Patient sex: M
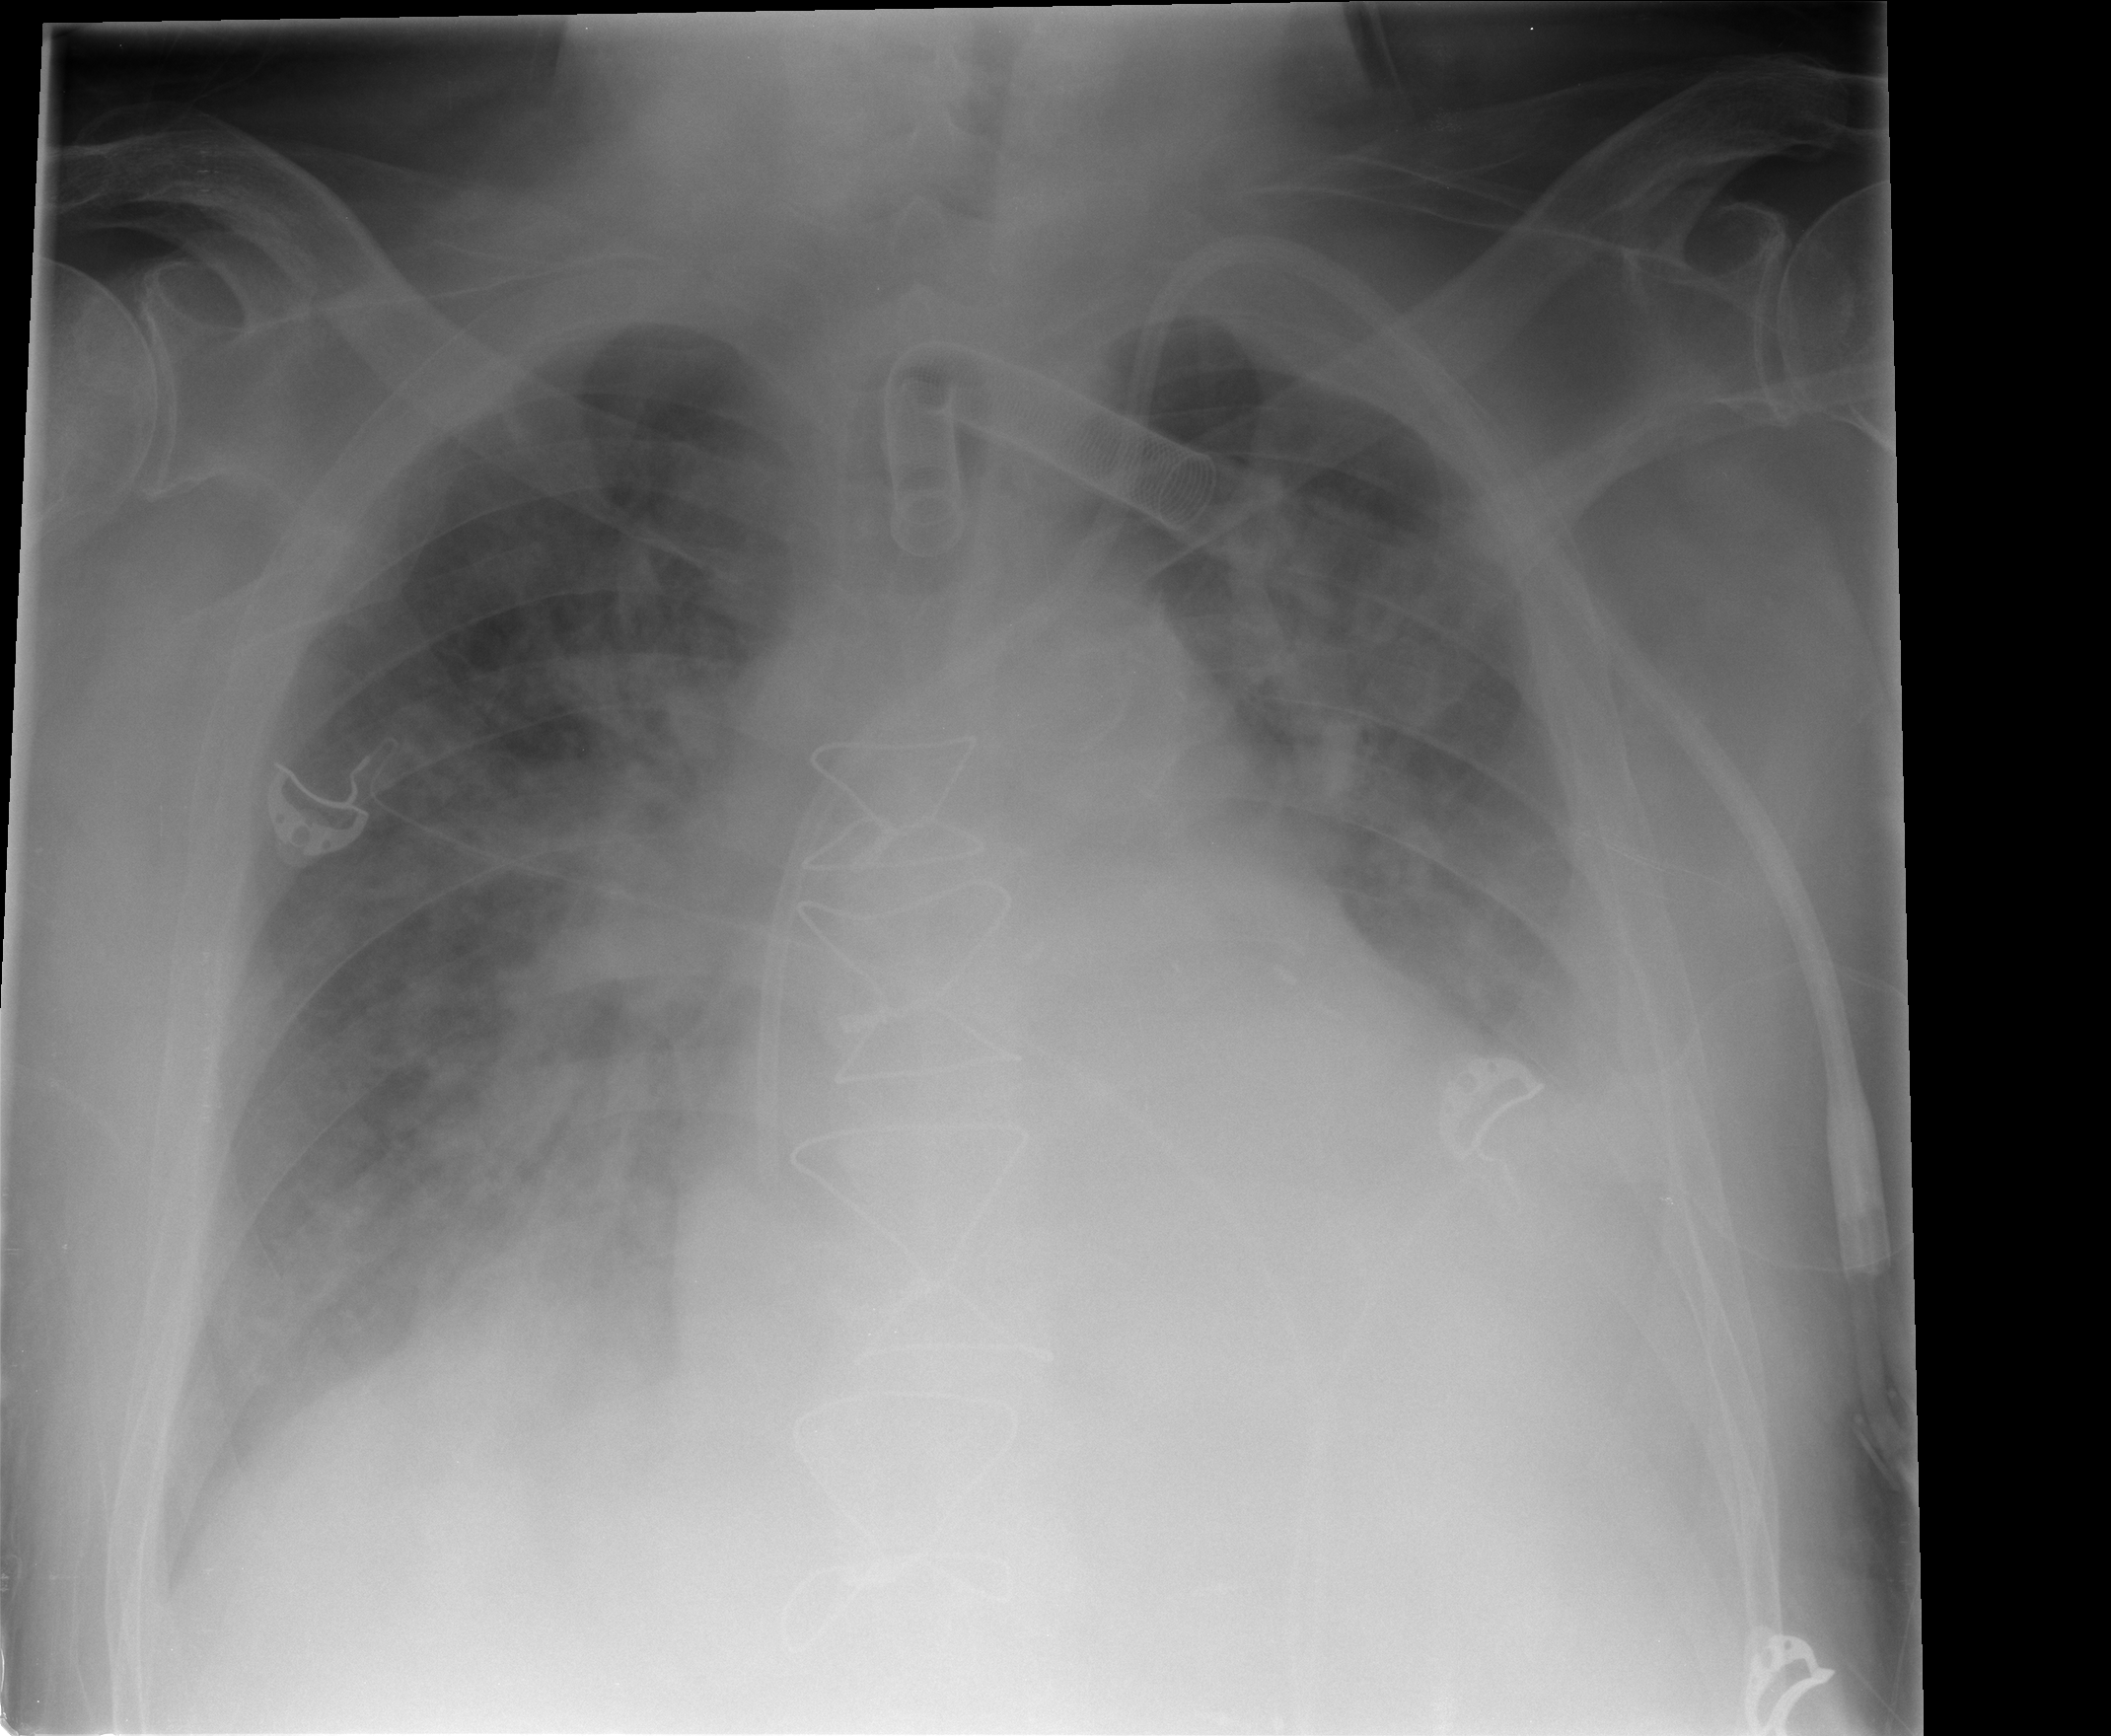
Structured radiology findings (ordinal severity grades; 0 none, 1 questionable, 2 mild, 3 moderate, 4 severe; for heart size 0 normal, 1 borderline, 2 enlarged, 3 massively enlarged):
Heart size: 2
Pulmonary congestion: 3
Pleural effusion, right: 2
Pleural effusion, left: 2
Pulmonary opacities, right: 3
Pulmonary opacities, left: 2
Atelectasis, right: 3
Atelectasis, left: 2